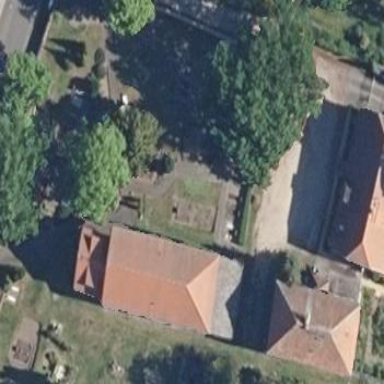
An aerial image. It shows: Religious site.